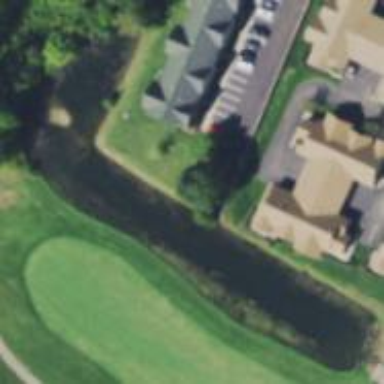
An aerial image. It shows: Picturesque scene of golf course with lateral water hazard.